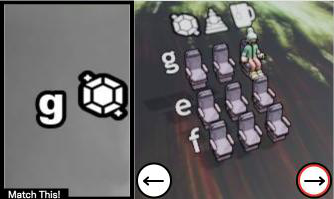
Task: seats
Answer: no